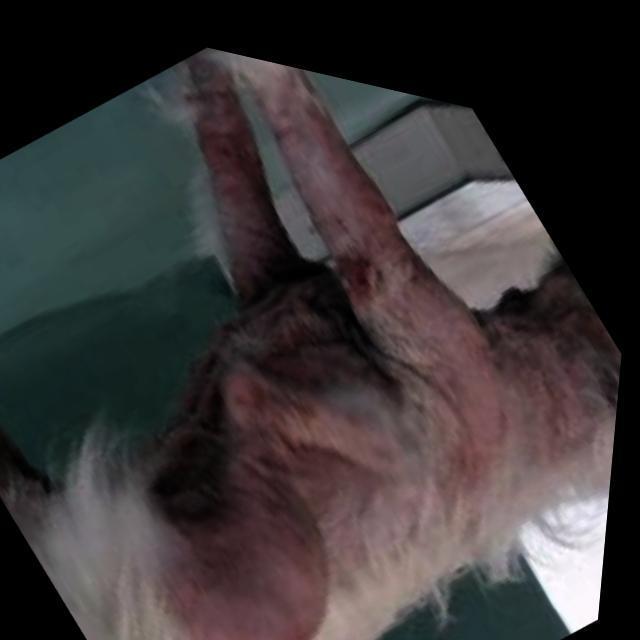
Canine hypersensitivity reaction — allergic skin response with urticaria, erythema, pruritus, and angioedema. May be food, environmental, or flea allergy related.